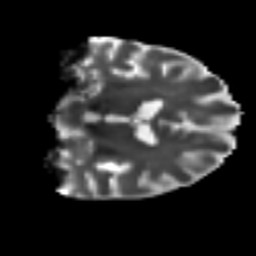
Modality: T2w
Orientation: coronal
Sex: male
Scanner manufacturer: ge
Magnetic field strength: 3 T
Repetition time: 7 s
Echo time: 0.08 s